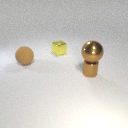
small yellow metal cube to the left of small brown metal cylinder